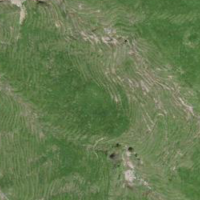
EUNIS habitat code: 26
Species observed at this site:
Caltha palustris